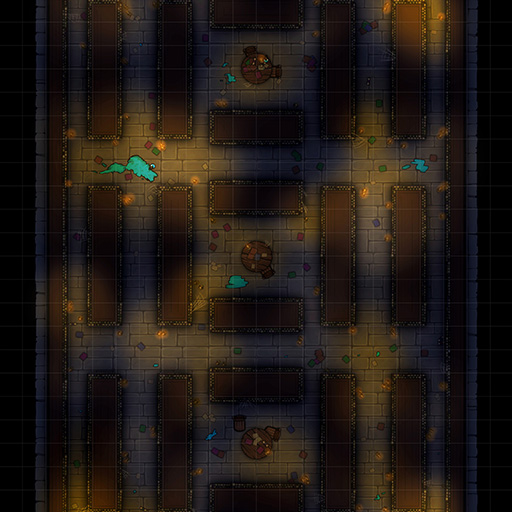
A D&D Grid Map interior temple library torches (Old Library Map)